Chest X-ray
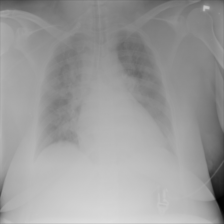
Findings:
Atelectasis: negative
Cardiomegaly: negative
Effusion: negative
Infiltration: negative
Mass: negative
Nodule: negative
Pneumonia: negative
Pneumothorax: negative
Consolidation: negative
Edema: positive
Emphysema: negative
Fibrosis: negative
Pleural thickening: negative
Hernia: negative